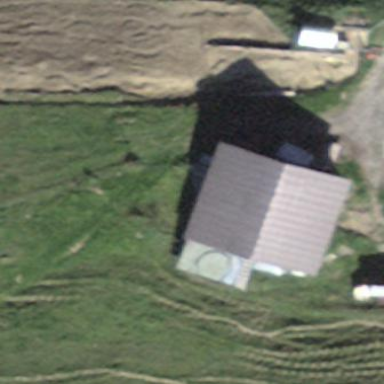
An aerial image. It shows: Farm auxiliary building.